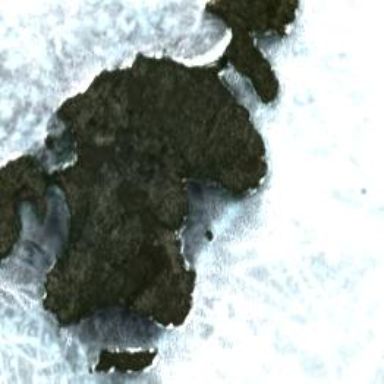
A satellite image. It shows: Island.